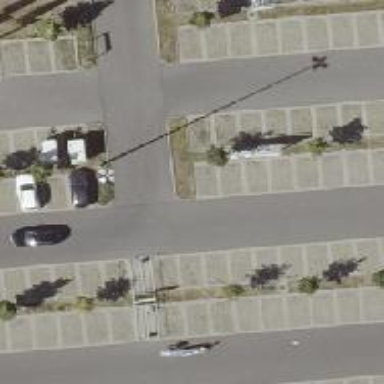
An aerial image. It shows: Asphalt parking aisle road.